Field crop: maize
Growth stage: 2
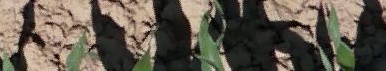
Species: maize